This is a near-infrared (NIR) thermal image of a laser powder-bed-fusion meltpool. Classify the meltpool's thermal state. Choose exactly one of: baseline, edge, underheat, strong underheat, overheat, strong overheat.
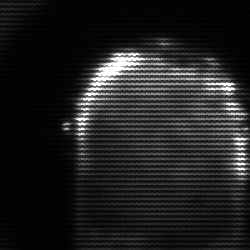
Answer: baseline